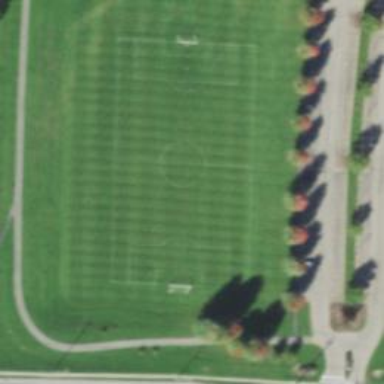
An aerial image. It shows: Soccer pitch for outdoor sports and leisure activities.